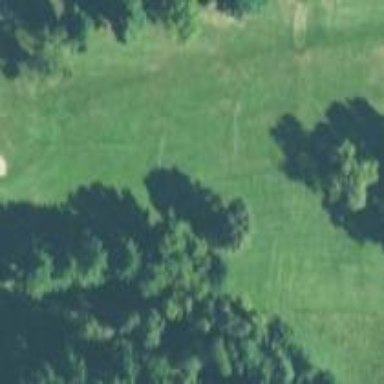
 with lush green grass covering the ground."